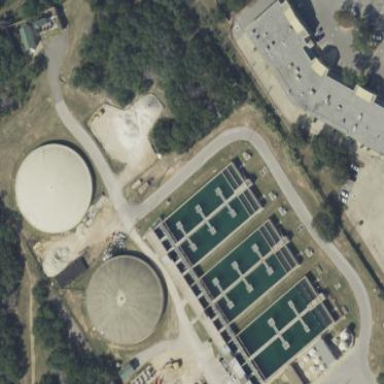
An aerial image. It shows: Image of wastewater.